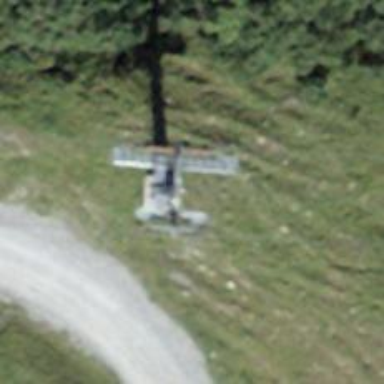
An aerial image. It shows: Pylon for aerialway.